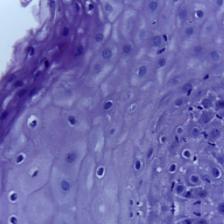
Diagnosis: Normal